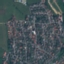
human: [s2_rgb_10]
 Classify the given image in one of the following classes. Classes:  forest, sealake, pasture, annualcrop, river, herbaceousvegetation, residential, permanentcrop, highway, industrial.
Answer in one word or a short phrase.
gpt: Residential